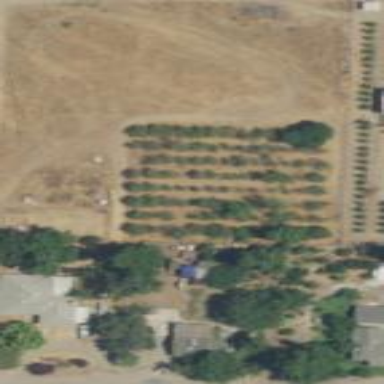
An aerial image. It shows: Orchard.